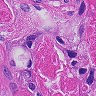
Metastatic tissue present: yes